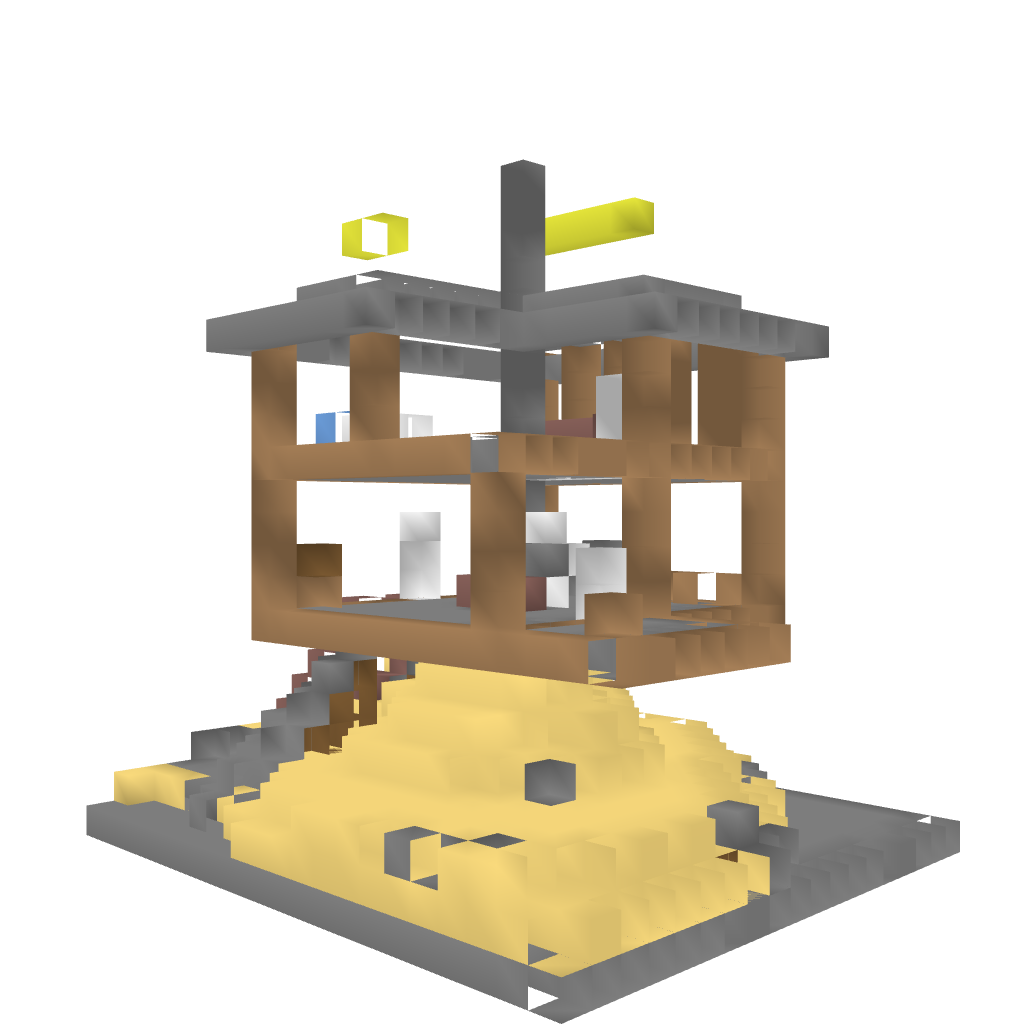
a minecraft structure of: Modern beach house bad low quality